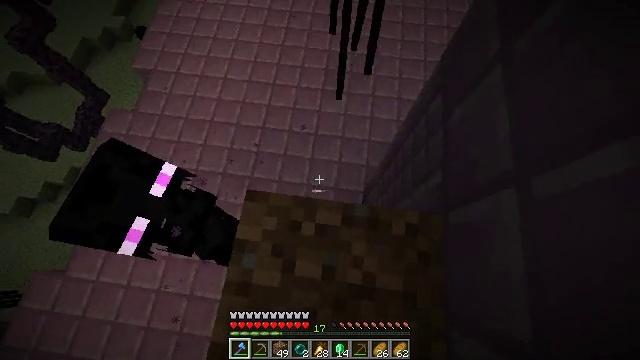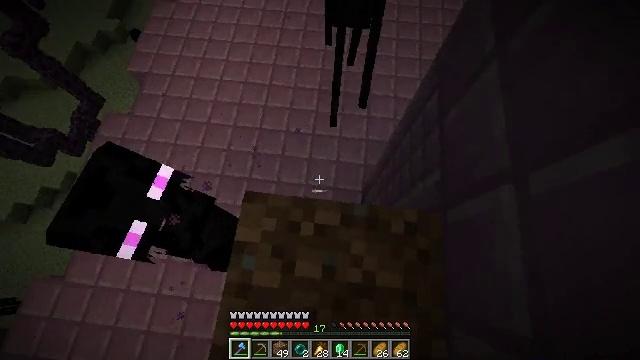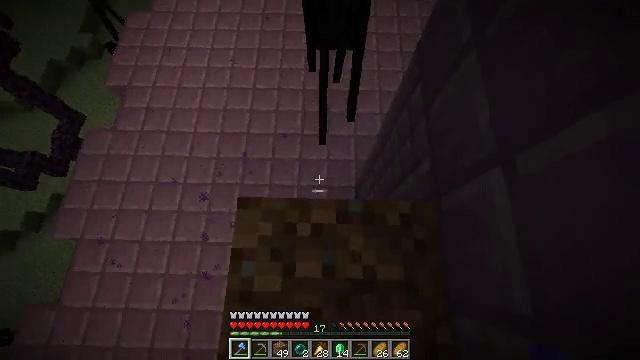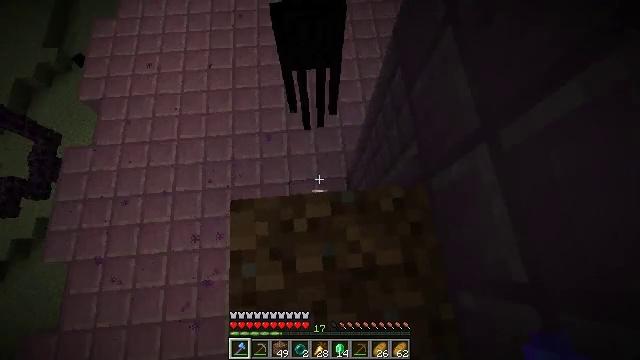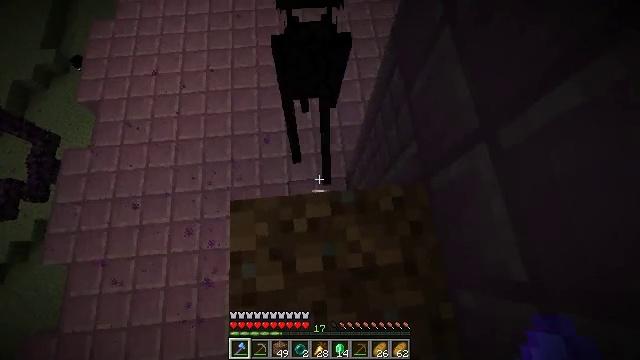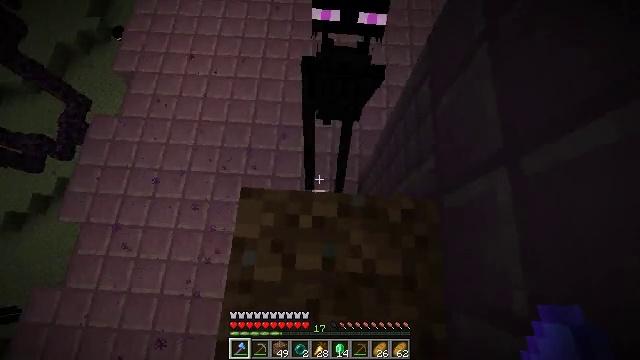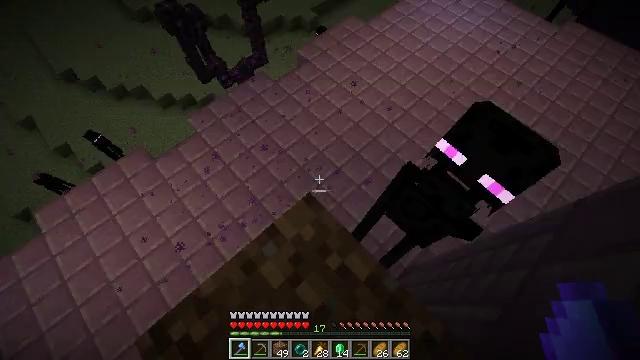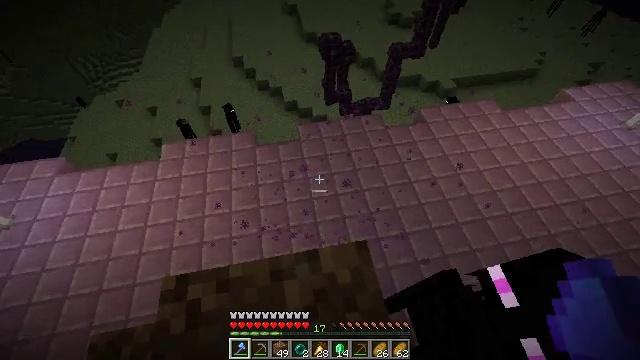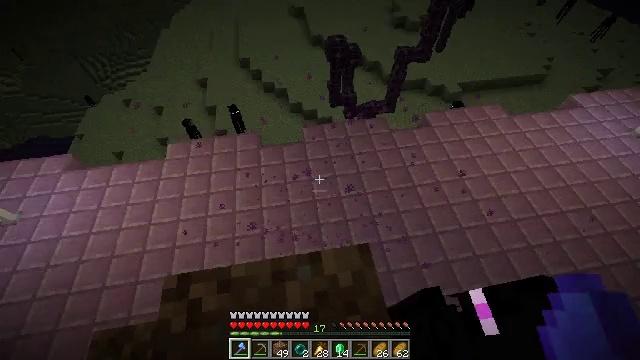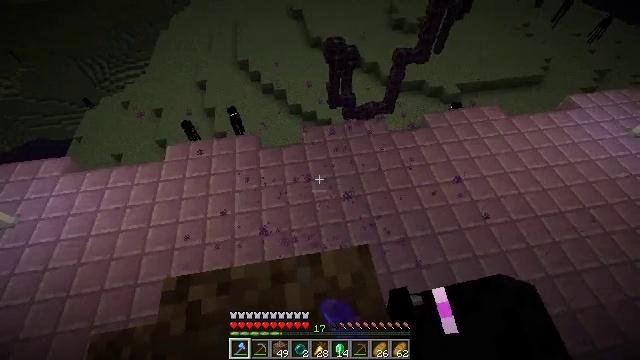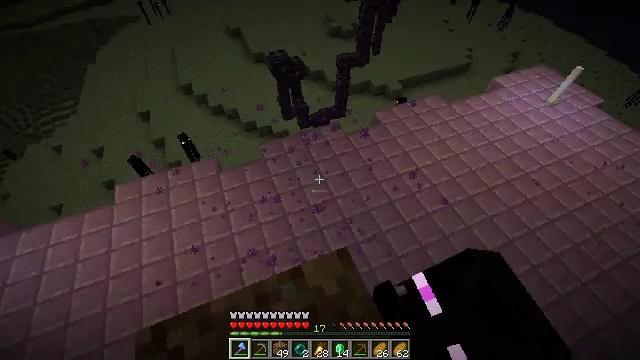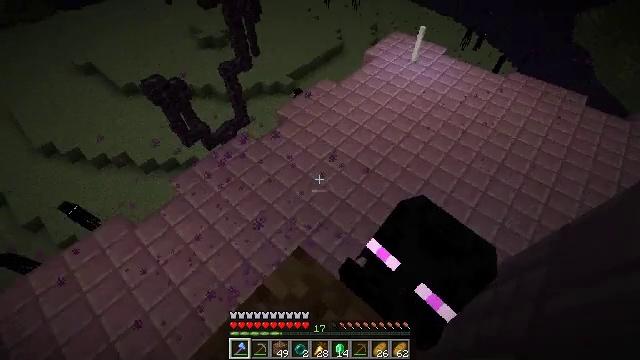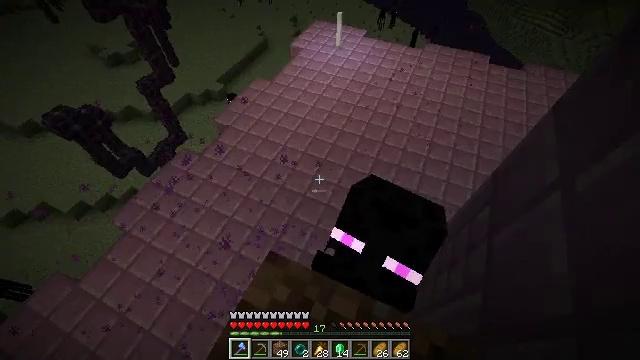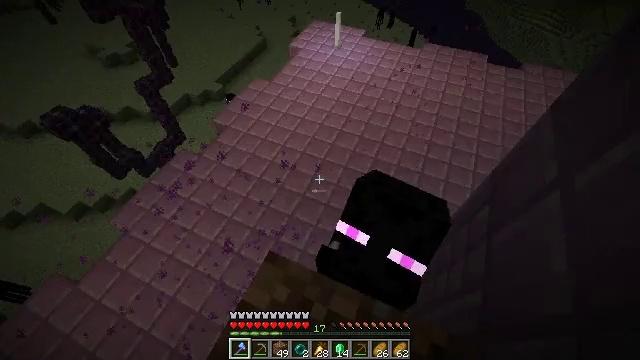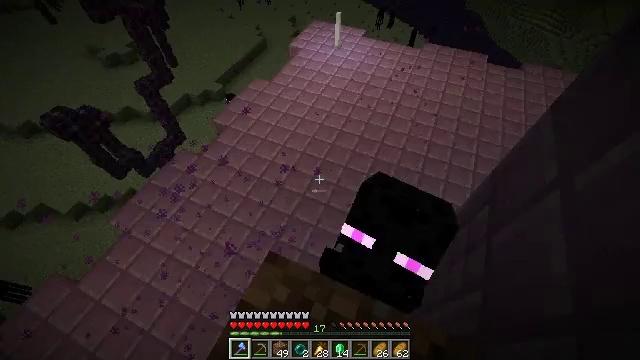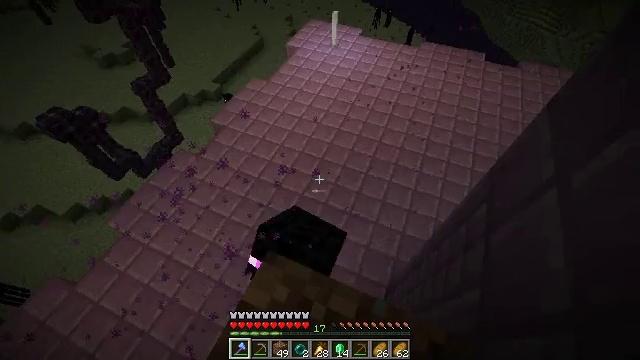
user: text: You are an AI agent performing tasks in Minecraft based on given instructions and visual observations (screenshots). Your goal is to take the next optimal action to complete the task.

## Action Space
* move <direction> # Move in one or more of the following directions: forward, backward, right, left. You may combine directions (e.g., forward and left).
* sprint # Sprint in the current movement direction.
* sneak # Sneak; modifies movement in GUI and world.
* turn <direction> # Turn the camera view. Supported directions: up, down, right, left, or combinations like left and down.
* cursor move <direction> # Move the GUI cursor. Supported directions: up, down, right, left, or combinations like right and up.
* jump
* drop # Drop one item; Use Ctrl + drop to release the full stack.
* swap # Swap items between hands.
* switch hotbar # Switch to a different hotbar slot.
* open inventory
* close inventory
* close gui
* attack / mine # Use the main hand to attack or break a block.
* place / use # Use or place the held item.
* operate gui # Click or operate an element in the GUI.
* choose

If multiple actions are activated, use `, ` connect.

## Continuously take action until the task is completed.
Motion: motion action
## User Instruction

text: Kill an enderman.
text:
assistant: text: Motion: sneak, turn right
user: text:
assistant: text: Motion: sneak, turn right
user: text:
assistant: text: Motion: sneak, turn right and down
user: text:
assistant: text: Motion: sneak
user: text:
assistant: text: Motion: sneak, turn left
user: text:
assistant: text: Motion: sneak, turn left and up
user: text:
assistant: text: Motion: sneak, turn left and up
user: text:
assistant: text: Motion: sneak, turn left, attack / mine
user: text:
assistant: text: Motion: sneak, attack / mine
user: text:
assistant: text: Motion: sneak, turn right and up, attack / mine
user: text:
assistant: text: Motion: sneak, turn right
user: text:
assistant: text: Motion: sneak, turn right and down
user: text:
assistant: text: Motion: sneak
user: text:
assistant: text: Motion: sneak
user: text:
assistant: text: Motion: sneak
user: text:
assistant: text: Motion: sneak, turn right
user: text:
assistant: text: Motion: sneak, turn right and down, attack / mine
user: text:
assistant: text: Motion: sneak, turn right, attack / mine
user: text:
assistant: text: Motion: sneak, turn right and down, attack / mine
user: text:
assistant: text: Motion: sneak, turn right
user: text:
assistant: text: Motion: sneak
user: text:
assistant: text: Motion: sneak
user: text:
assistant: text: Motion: sneak
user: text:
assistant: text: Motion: sneak
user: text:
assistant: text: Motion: sneak, turn left and down
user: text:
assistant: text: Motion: sneak, turn left
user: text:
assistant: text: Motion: sneak, turn down
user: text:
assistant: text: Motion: sneak, turn right and down
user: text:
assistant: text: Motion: sneak, turn right and down
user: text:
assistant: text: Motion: sneak, turn right and down